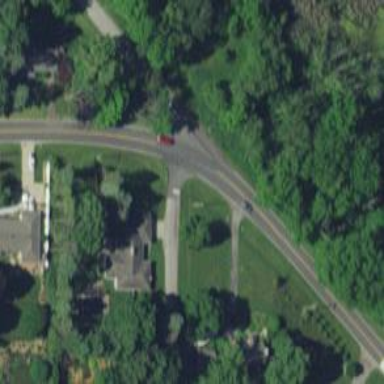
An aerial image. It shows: Stop road.